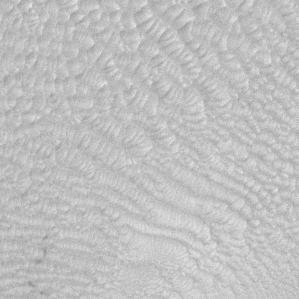
Label: frost